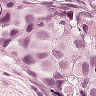
Metastatic tissue present: yes